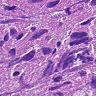
Metastatic tissue present: yes